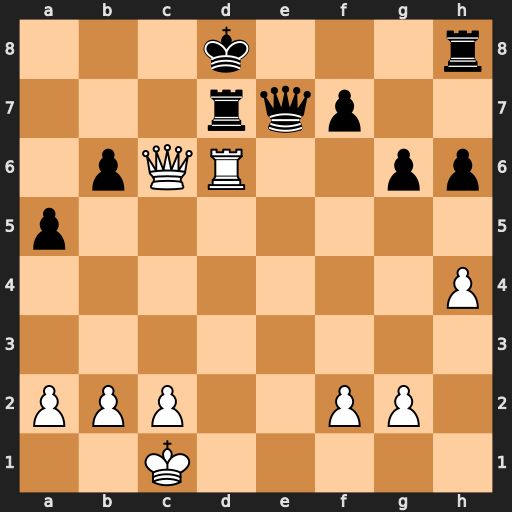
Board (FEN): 3k3r/3rqp2/1pQR2pp/p7/7P/8/PPP2PP1/2K5
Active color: w
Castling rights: -
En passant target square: -
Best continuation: Qa8+ Kc7 Rc6#